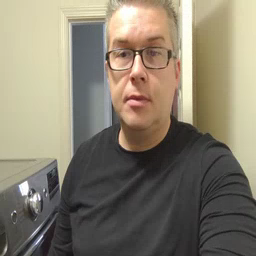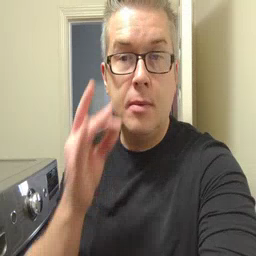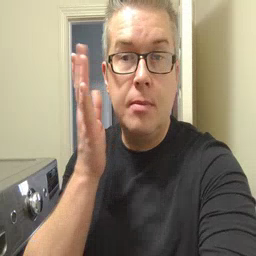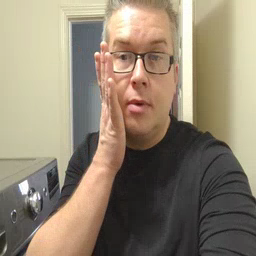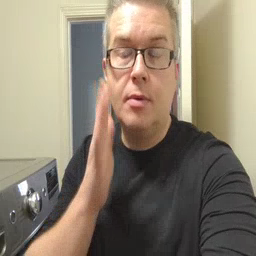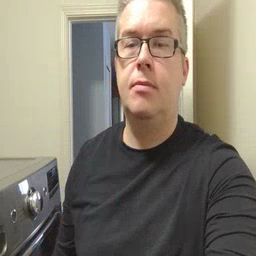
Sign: bee